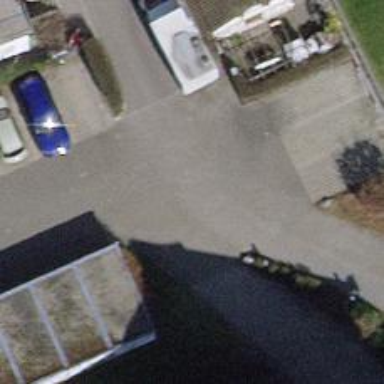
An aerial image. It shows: Asphalt parking aisle road for service vehicles.